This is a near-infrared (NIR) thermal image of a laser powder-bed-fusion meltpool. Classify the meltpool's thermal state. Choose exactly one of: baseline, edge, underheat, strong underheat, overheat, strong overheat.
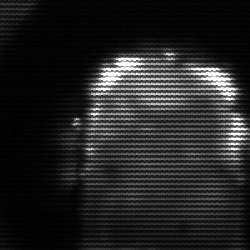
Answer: baseline